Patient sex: F
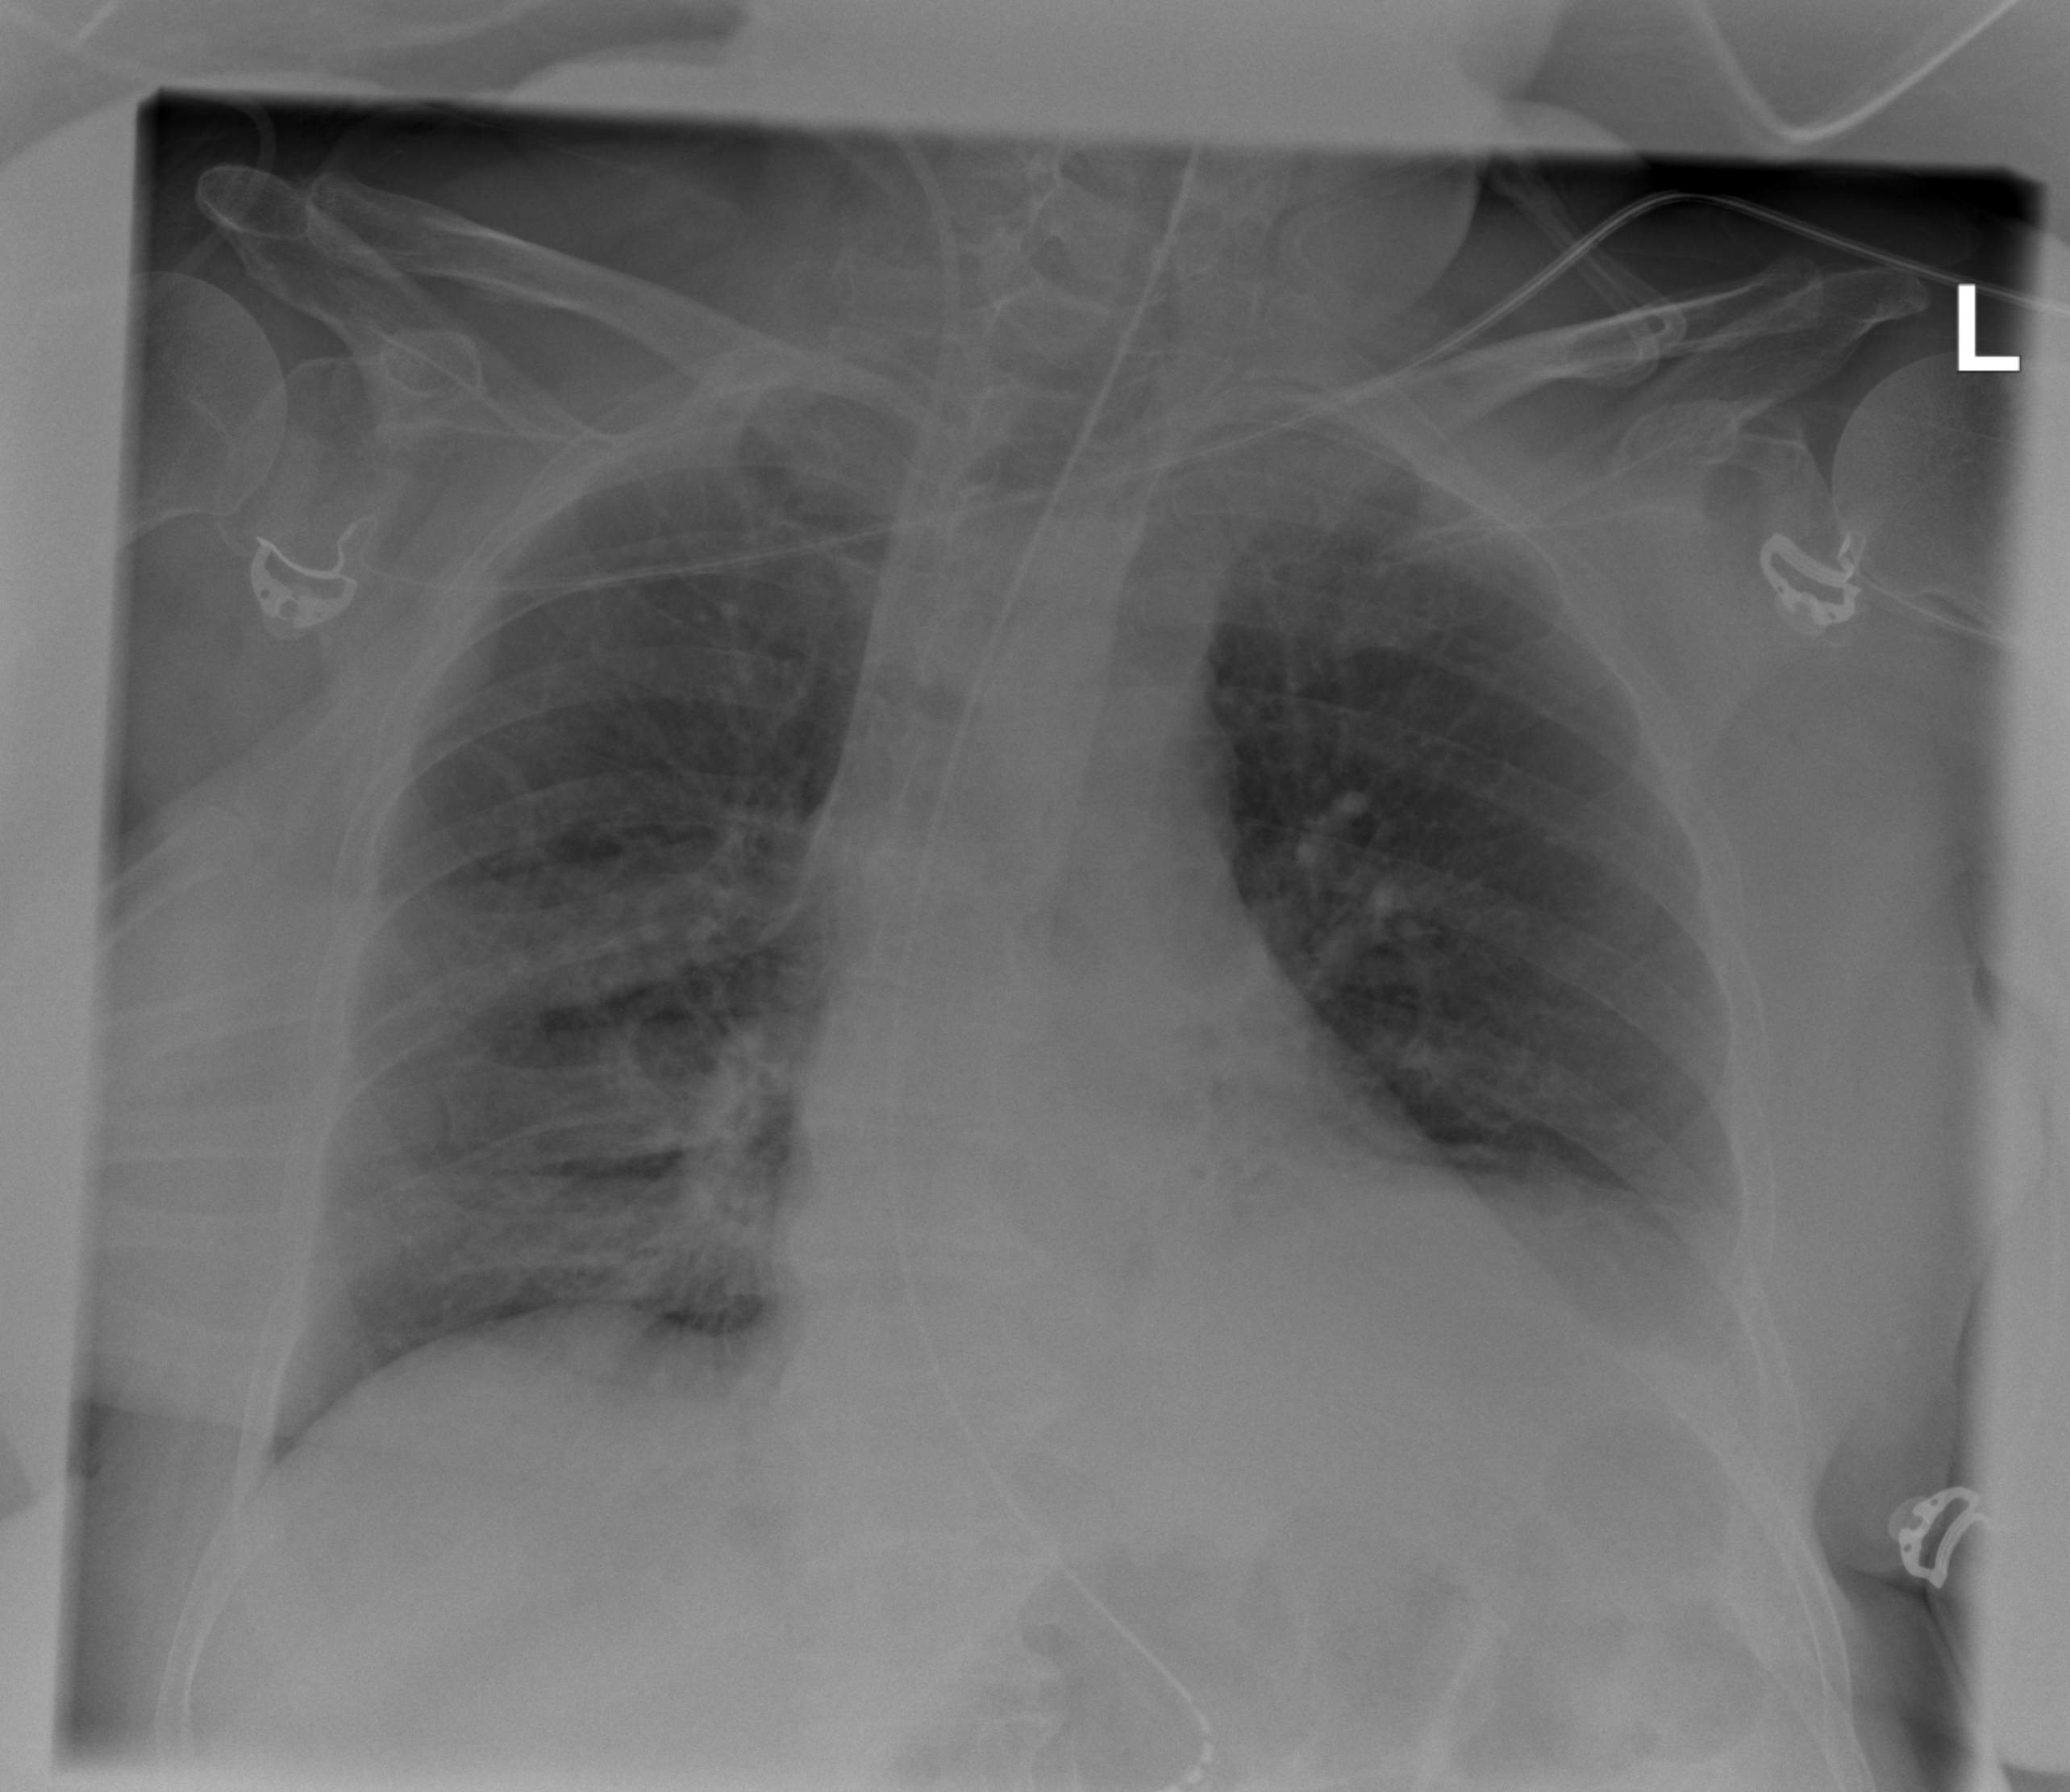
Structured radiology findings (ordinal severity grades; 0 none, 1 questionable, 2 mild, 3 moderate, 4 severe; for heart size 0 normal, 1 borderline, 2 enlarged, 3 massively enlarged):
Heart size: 1
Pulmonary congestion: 0
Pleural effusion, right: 0
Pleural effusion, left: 2
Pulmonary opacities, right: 0
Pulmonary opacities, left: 0
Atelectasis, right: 0
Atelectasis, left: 2